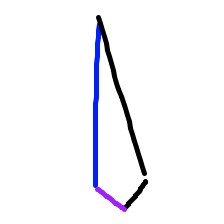
Shape: kite